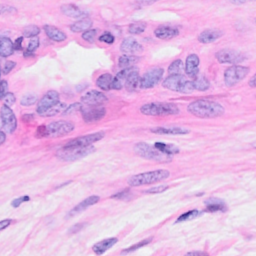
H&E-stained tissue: Breast